Question: I hope that you are doing well. I tried to run the below code. I am getting this error " 'numpy.ndarray' object has no attribute append". I tried to used the solution recommended in other questions, like 'numpy.append()', 'numpy.concatenate()' but I could not solve the problem.
'''
from keras.applications import VGG16
from keras.applications import imagenet_utils
from keras.preprocessing.image import img_to_array
from keras.preprocessing.image import load_img
from sklearn.preprocessing import LabelEncoder
from hdf5datasetwriter import HDF5DatasetWriter
from imutils import paths
import progressbar
import argparse
import random
import numpy as np
import os
# construct the argument parser and parse the arguments
ap = argparse.ArgumentParser()
ap.add_argument("-d", "--dataset", required= True,
help=" path to the input dataset ")
ap.add_argument("-o", "--output", required= True,
help=" path to output HDF5 file ")
ap.add_argument("-b","--batch_size", type= int, default=32,
help =" batch size of images to be passed through network ")
ap.add_argument("-s","--buffer_size", type =int, default=1000,
help=" size of feature extraction buffer")
args= vars(ap.parse_args())
# store the batch size in a convenience variable
bs = args["batch_size"]
# grab the list of images that we will be describing then randomly shuffle them to
# allow for easy training and testing splits via array slicing during training time
print ("[INFO] loading images ...")
imagePaths= list(paths.list_images(args["dataset"]))
random.shuffle(imagePaths)
# extract the class labels from the images paths then encode the labels
labels = [p.split(os.path.sep)[-2] for p in imagePaths]
le= LabelEncoder()
labels= le.fit_transform(labels)
# load the VGG16 network
print("[INFO] loading network ...")
model= VGG16(weights="imagenet", include_top=False)
# initialize the HDF5 dataset writer then store the class label names in the
# dataset
dataset = HDF5DatasetWriter((len(imagePaths), 512*7*7), args["output"], dataKey="features",
bufSize= args["buffer_size"])
dataset.storeClassLabels(le.classes_)
# initialize the prograss bar
widgets = [" extracting features:", progressbar.Percentage(), " " , progressbar.Bar(),
" " , progressbar.ETA()]
pbar= progressbar.ProgressBar(maxval=len(imagePaths), widgets= widgets ).start()
# loop over the image patches
for i in np.arange(0, len(imagePaths),bs):
# extract the batch of images and labels, then initalize the
# list of actualimages that will be passed through the network for feature
# extraction
batchPaths= imagePaths[i:i + bs]
batchLabels = labels[i:i+bs]
batchImages = []
for (j, imagePath) in enumerate(batchPaths):
# load the input image using the keras helper utility
# while ensuring the image is resized to 224x224 pixels
image = load_img(imagePath, target_size = (224,224))
image = img_to_array(image)
# preprocess the image by (1) expanding the dimensions and
# (2) substracting the mean RGB pixel intensity from the imagenet dataset
image = np.expand_dims(image, axis =0)
#image = imagenet_utils.preprocess_input(image)
# add the image to the batch
batchImages.append(image)
# pass the images through the network and use the outputs as our
# actual featues
batchImages = np.vstack(batchImages)
features = model.predict(batchImages, batch_size = bs)
# reshape the features so that each image is represented by a flattened feature vector of the maxPooling2D outputs
features = features.reshape((features.shape[0], 512*7*7))
# add the features and the labels to HDF5 dataset
dataset.add(features, batchLabels)
pbar.update(i)
dataset.close()
pbar.finish()
'''
I am getting this

I would like that you help me to solve this problem. thanks in to all in advance
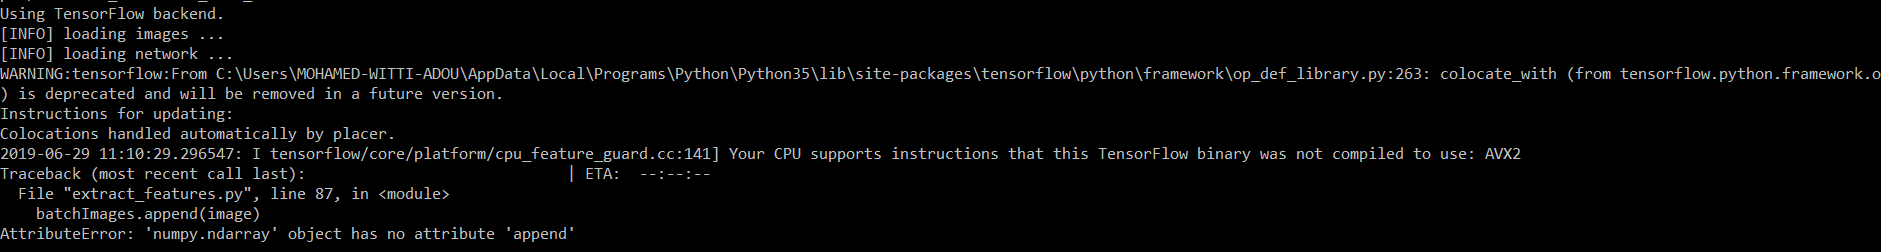
Answer: From the <URL>:
You should be doing something like 'batchImages = np.append(batchImages, image)' because "append" is not actually a defined function on numpy arrays, which is what the error message is saying. If you want to insert somewhere specific in the array, 'np.insert(batchImages, index, image)' works as well.